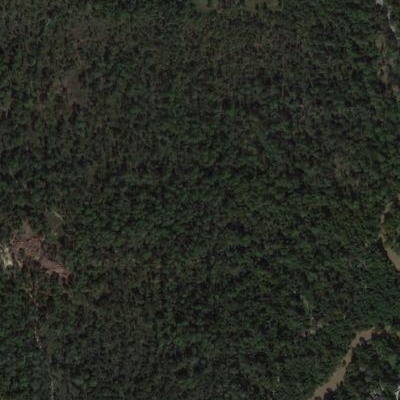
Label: eForest